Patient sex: F
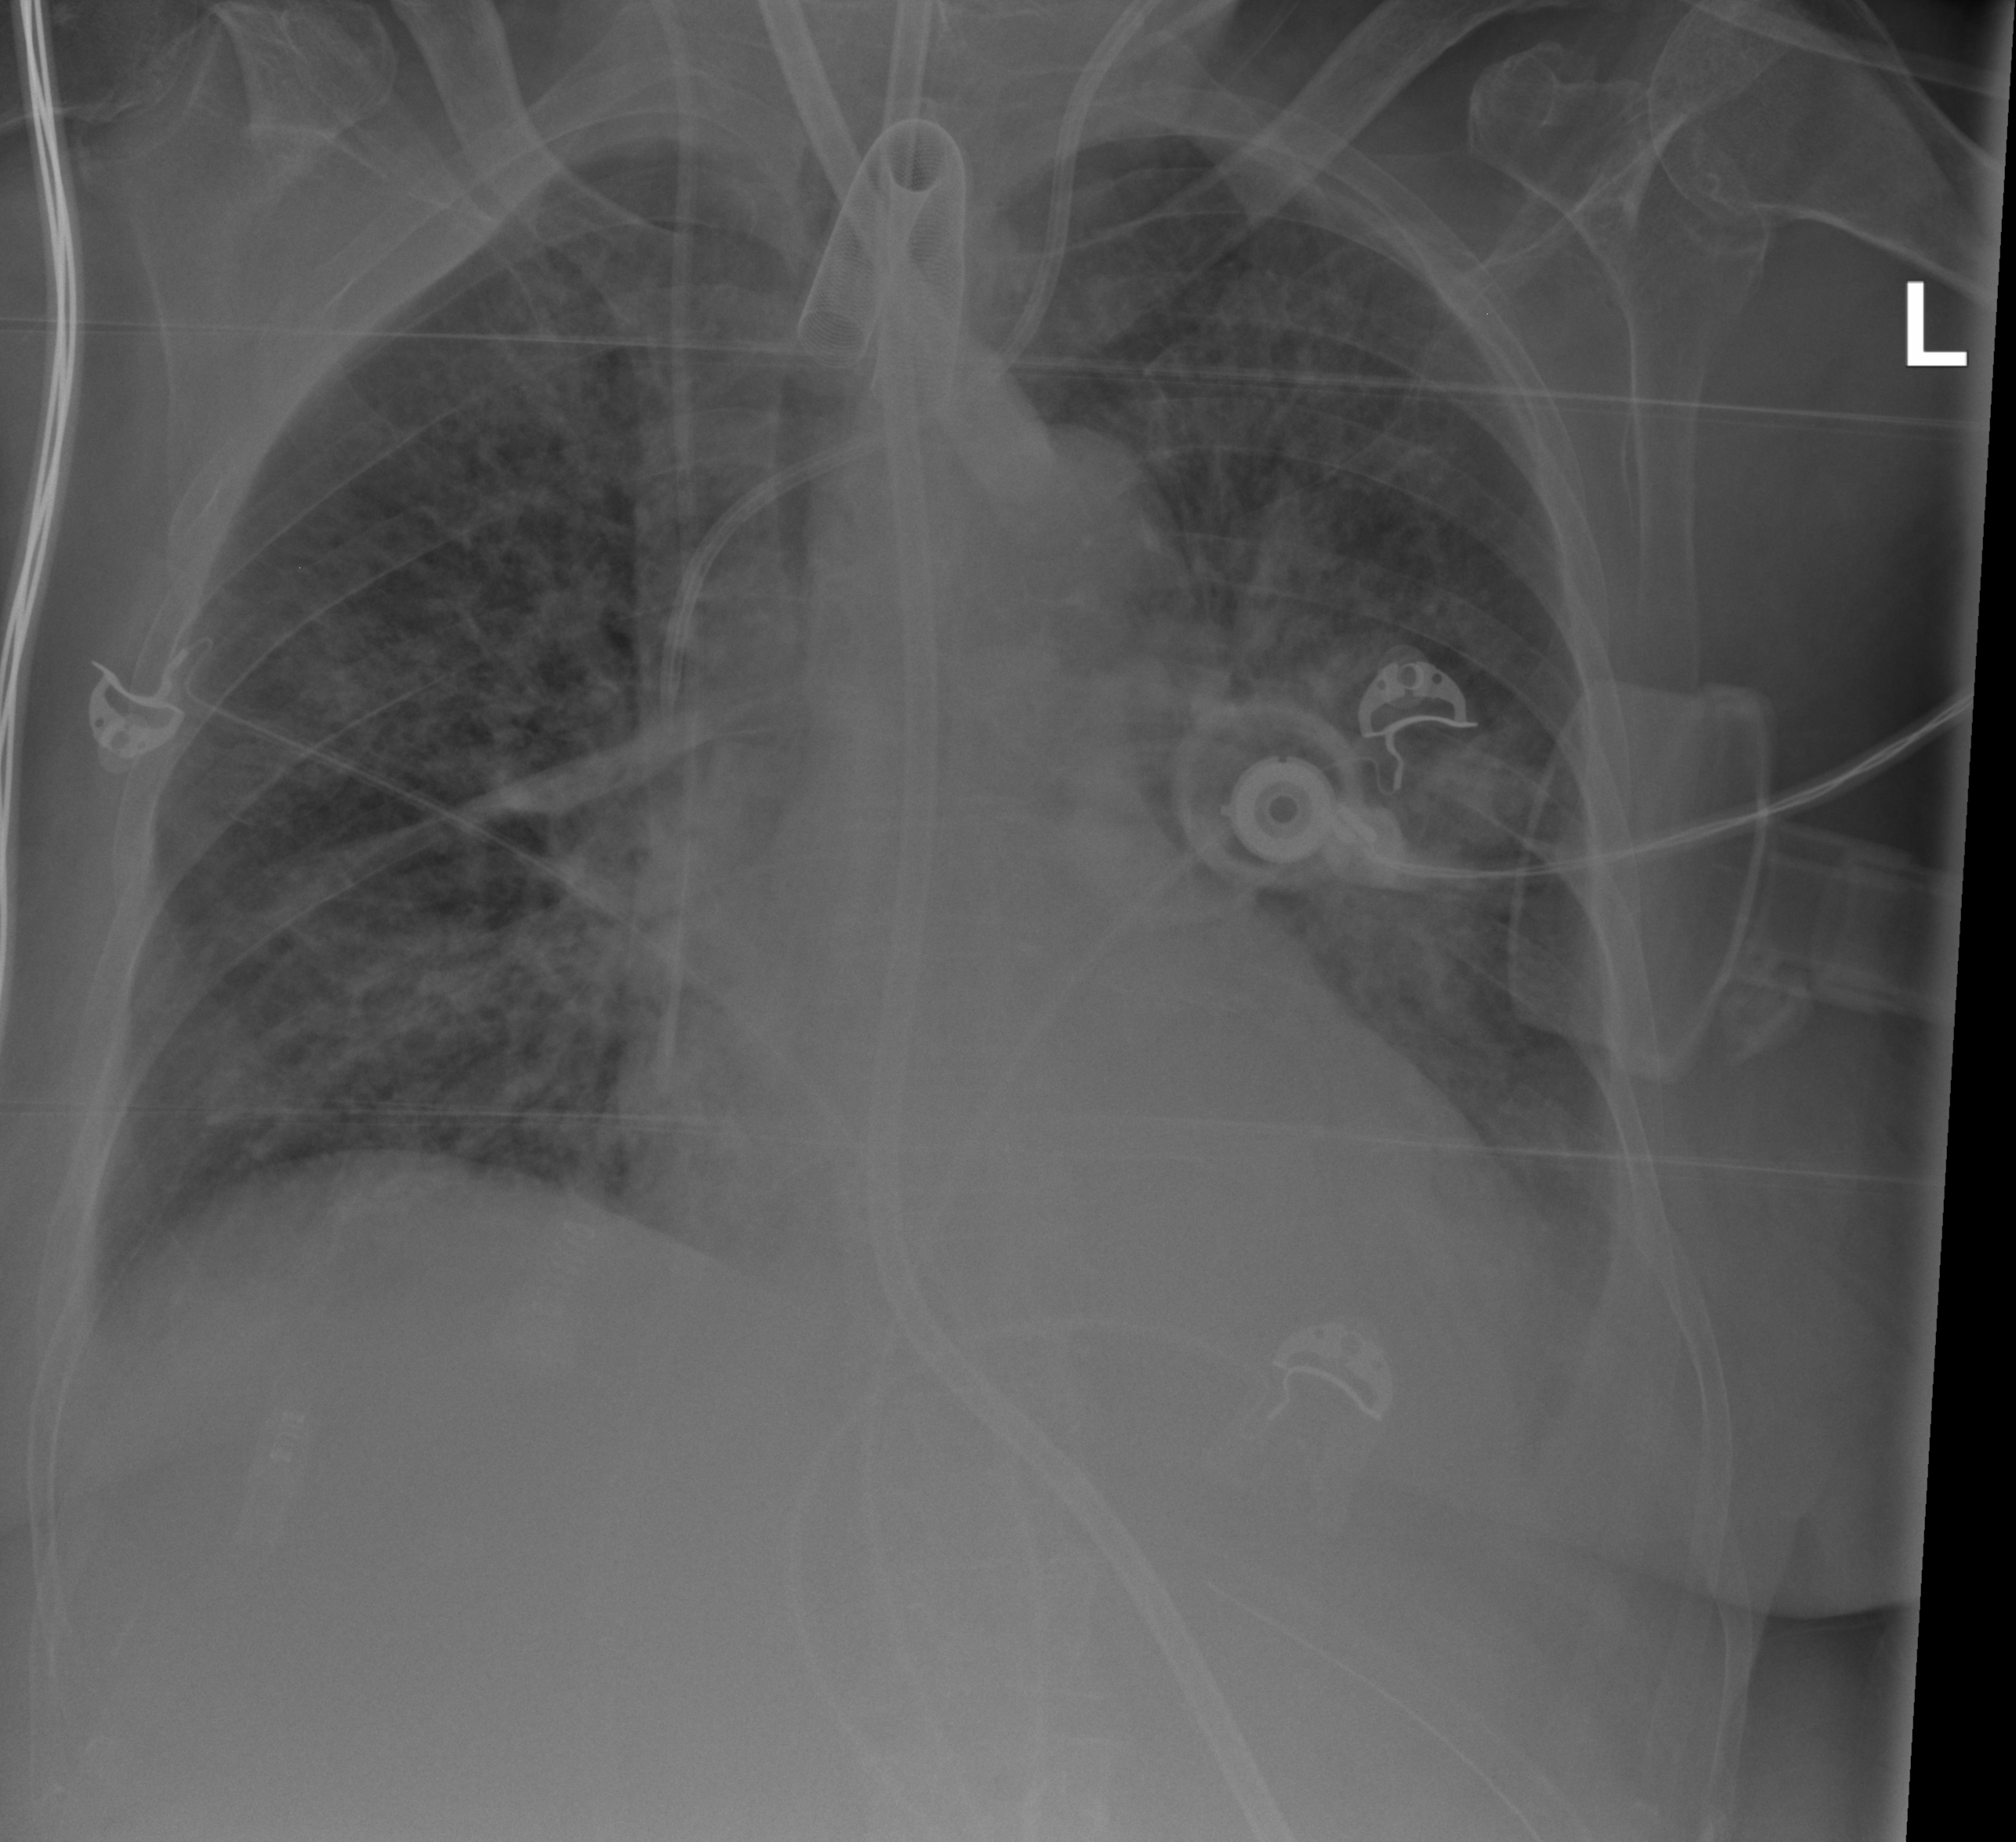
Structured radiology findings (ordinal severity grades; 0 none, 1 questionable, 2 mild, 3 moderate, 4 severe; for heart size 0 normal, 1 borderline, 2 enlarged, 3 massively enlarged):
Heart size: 2
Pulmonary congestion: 3
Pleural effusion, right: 0
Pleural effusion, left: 2
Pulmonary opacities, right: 2
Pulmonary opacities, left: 3
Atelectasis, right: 3
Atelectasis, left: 3